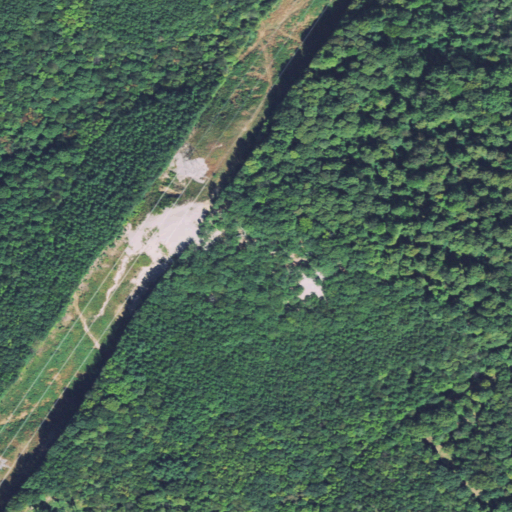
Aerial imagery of mountain in Ohio named Bald Knob containing deciduous forest and grassland